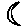
Label: moon